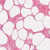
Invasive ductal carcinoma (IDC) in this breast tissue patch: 0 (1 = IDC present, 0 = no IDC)